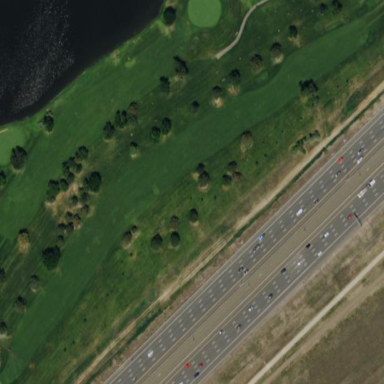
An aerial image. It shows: Mown grass fairway on recreation ground used for golf.